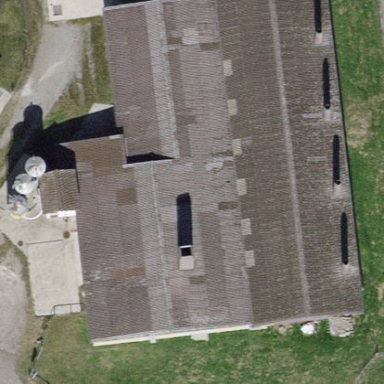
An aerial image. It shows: Industrial building.